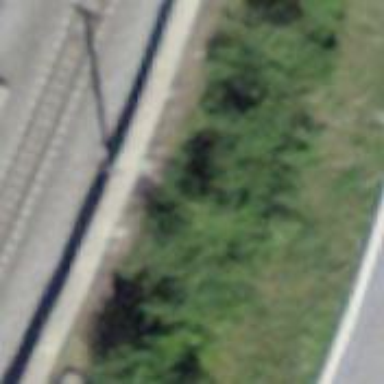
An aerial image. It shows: Retaining wall.